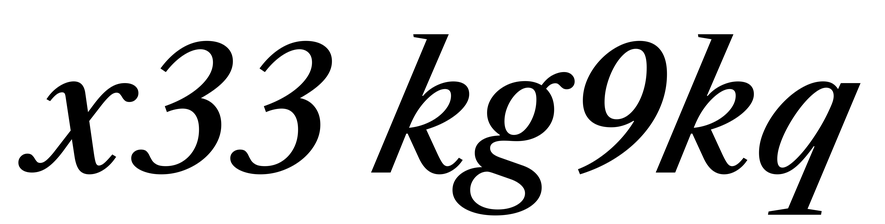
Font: LibreCaslonText-Italic_Medium_Italic